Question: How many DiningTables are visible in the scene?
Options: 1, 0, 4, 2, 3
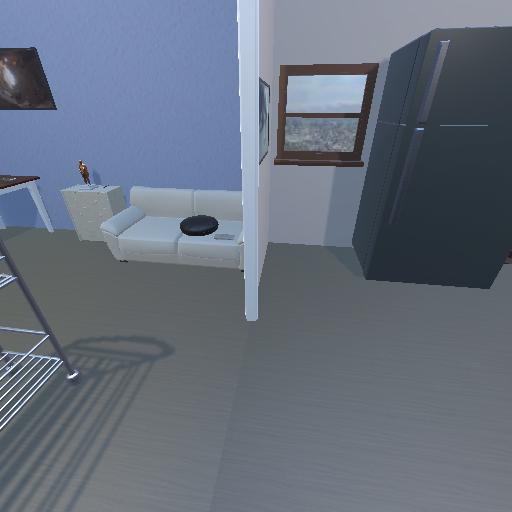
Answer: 1